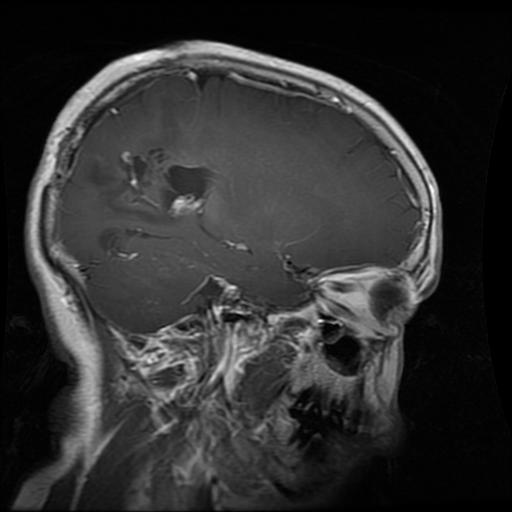
Label: glioma